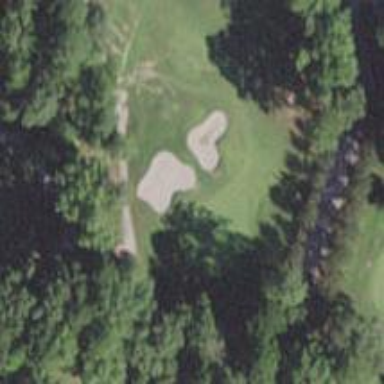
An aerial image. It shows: Golf hole.